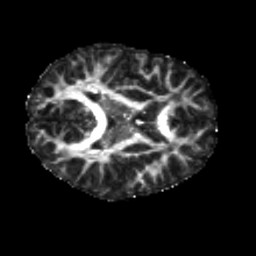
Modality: FA
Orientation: axial
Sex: female
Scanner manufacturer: siemens
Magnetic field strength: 3 T
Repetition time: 3.7 s
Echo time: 0.08 s